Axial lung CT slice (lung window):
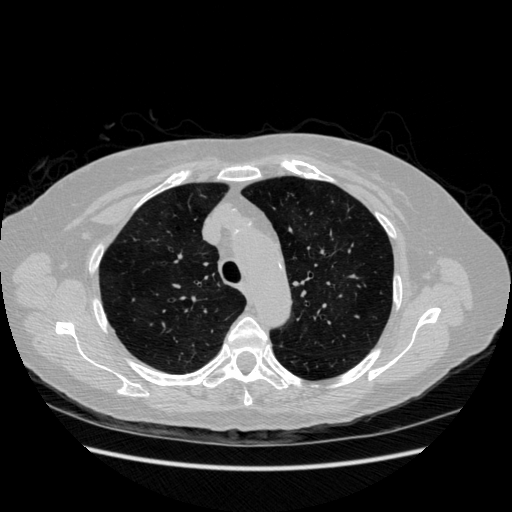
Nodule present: no